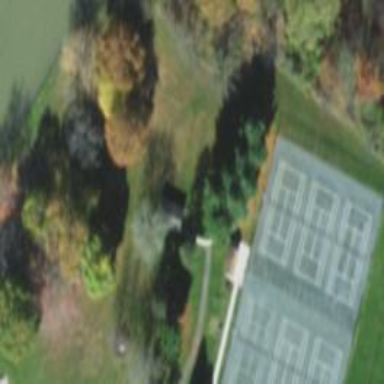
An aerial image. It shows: Tennis court on pitch designated for leisure land.